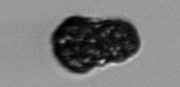
Label: Mesodinium